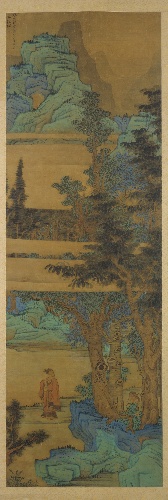
Title: 明   陳洪綬   樹下高士圖    軸|Scholar-recluse in blue-green landscape
Artist: Chen Hongshou
Artist bio: Chinese, 1598–1652
Date: 1633
Object type: Hanging scroll
Classification: Paintings
Medium: Hanging scroll; ink and color on silk
Culture: China
Period: Ming dynasty (1368–1644)
Dimensions: Image: 92 3/4 x 30 5/8 in. (235.6 x 77.8 cm)
Overall with mounting: 126 5/8 x 34 5/8 in. (321.6 x 87.9 cm)
Overall with rollers: 126 5/8 x 37 5/8 in. (321.6 x 95.6 cm)
Department: Asian Art
Credit line: Gift of Mr. and Mrs. Earl Morse, 1972
Accession year: 1972
Repository: Metropolitan Museum of Art, New York, NY
Tags: Men|Landscapes